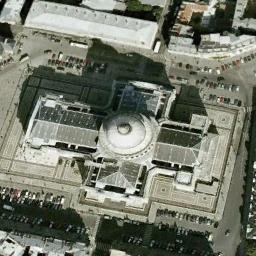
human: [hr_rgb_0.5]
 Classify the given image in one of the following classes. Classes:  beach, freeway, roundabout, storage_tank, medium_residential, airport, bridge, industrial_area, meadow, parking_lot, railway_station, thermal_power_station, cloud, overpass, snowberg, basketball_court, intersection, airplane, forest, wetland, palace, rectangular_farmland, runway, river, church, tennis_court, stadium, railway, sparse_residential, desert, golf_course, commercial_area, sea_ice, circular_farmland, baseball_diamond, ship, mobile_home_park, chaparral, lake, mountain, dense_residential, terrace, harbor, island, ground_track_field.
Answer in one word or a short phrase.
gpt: church